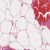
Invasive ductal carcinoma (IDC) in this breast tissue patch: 0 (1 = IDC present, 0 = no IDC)